Field crop: maize
Growth stage: 1
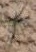
Species: salsola